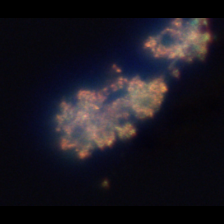
Taxon: Unknown_detritus
Group: Unknown